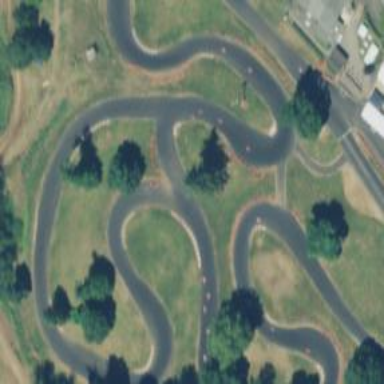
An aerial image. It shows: Raceway road.